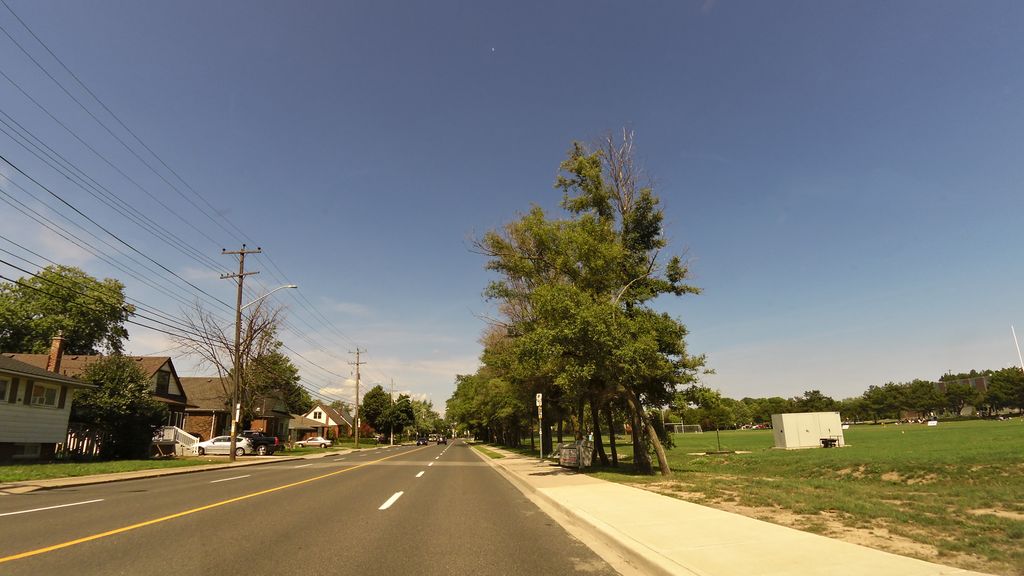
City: hamilton